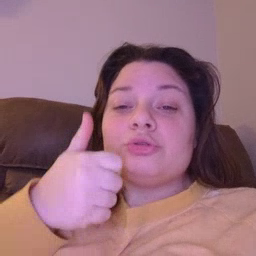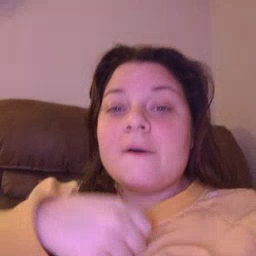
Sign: yourself